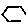
Label: hexagon